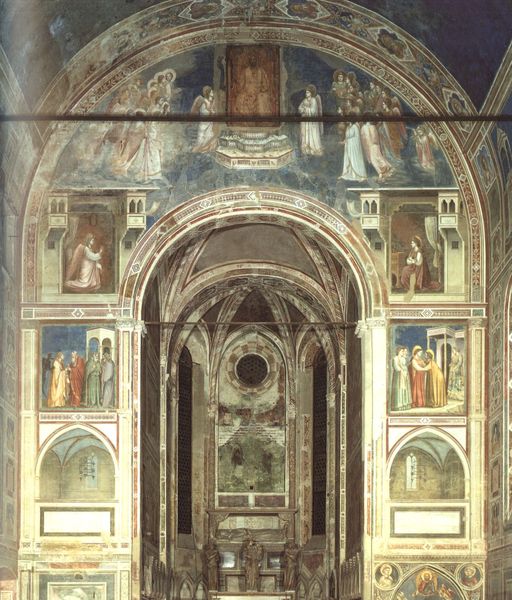
Titel: Arenakapelle / Scrovegni-Kapelle
Künstler: Giotto di Bondone
Standort: Padua, Arenakapelle (EU - I - Venetien)
Schlagwörter: gemälde, gott, bunt, säulen, kirche, renaissance, engel, bogen, figuren, thron, dom, altar, hochaltar, kathedrale, kirchenschiff, fresken, kapelle, heilige, fresko, szenen